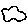
Label: cloud